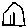
Label: house